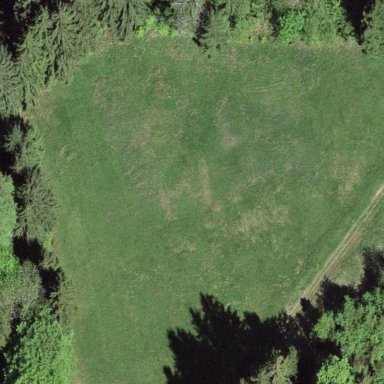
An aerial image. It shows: Beautiful meadow.